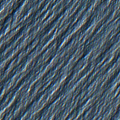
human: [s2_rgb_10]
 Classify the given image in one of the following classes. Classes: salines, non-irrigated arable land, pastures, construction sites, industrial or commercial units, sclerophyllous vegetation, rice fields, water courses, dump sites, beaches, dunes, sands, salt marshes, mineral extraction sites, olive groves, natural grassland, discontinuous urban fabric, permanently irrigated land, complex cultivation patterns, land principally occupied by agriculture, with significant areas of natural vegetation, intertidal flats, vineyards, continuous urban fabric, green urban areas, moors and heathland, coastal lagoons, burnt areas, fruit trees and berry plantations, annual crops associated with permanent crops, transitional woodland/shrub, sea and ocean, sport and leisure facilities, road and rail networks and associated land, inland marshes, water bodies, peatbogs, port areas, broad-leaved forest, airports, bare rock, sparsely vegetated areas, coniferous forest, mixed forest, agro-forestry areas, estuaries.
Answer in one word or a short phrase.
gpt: continuous urban fabric